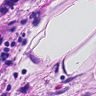
Metastatic tissue present: yes